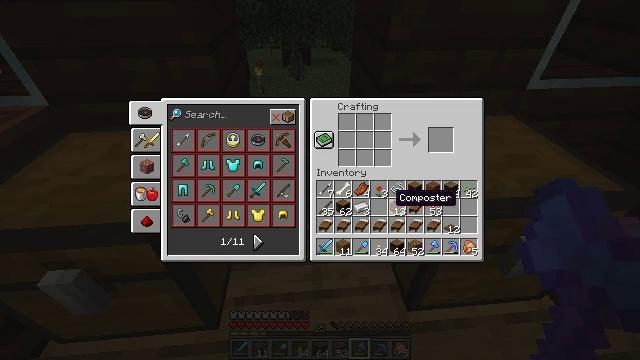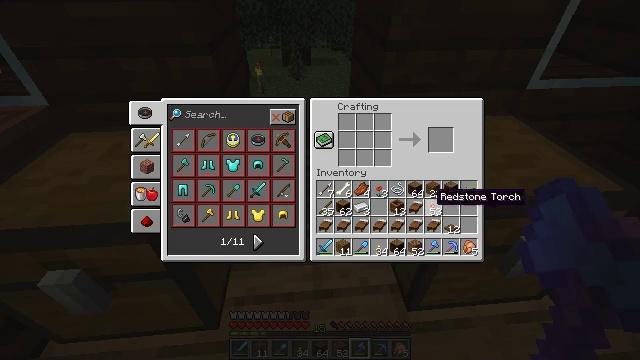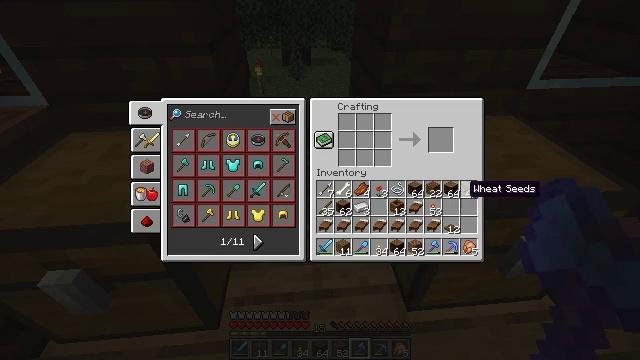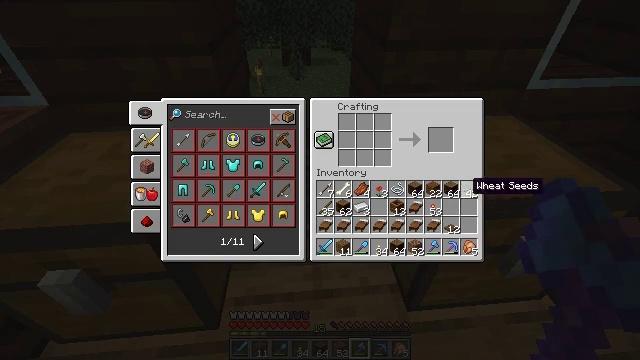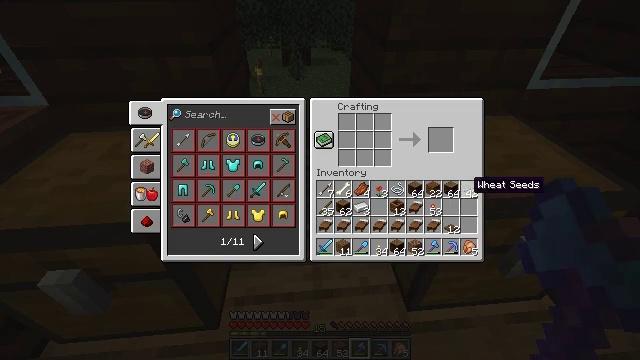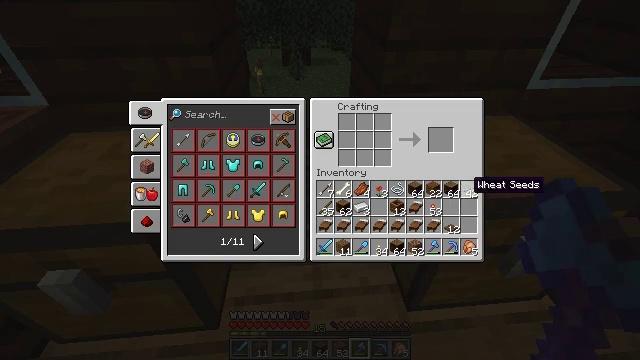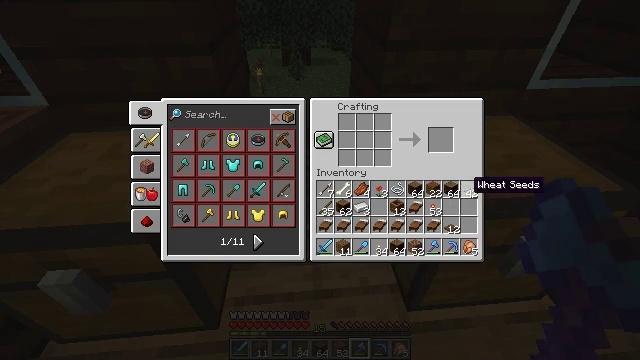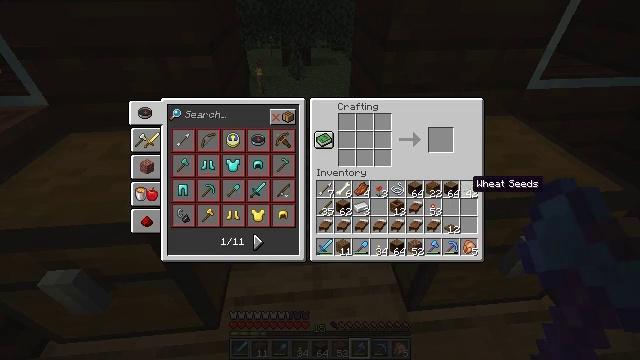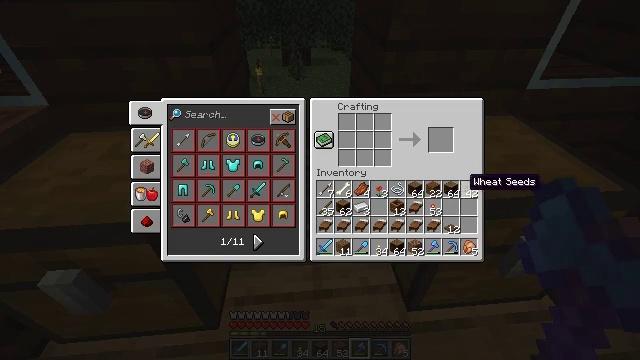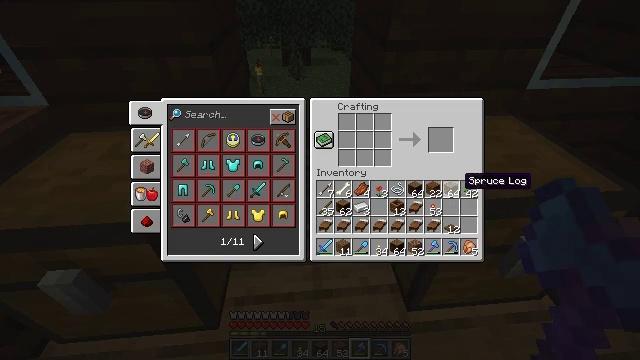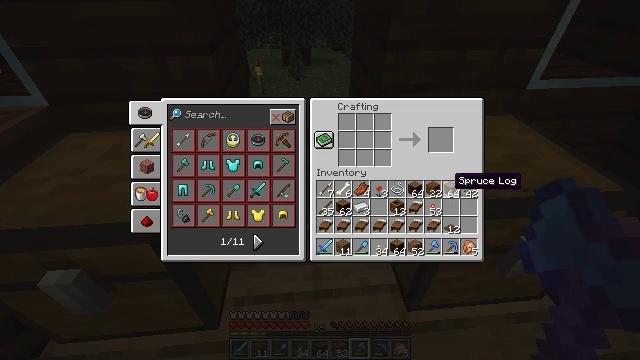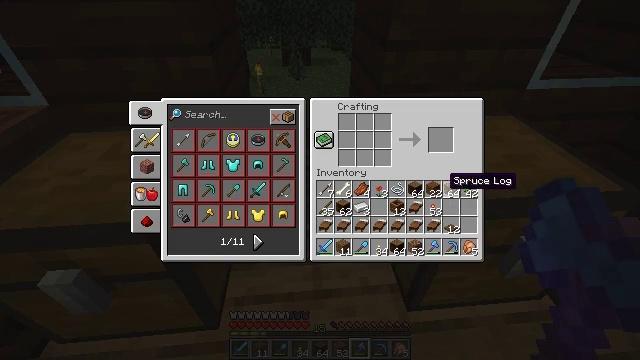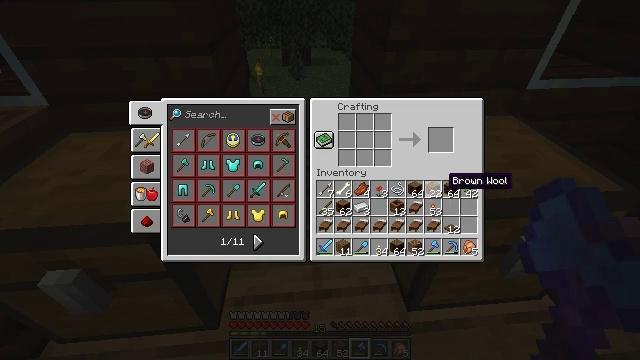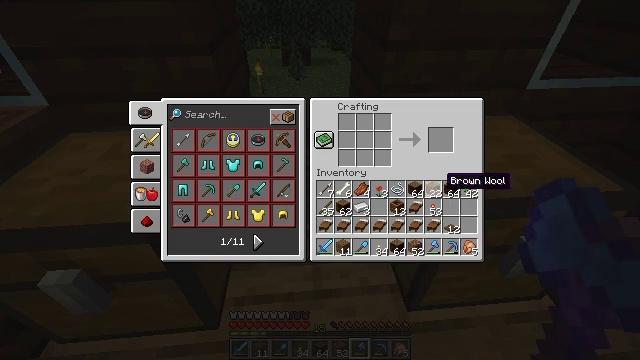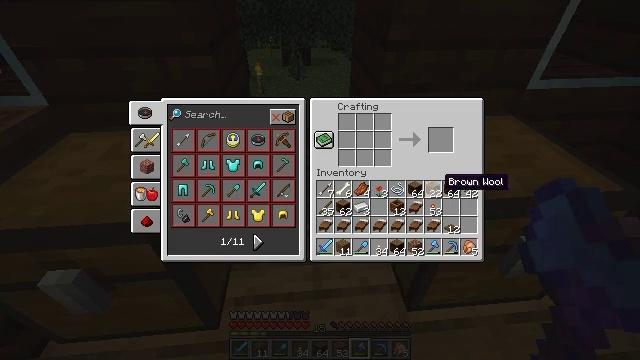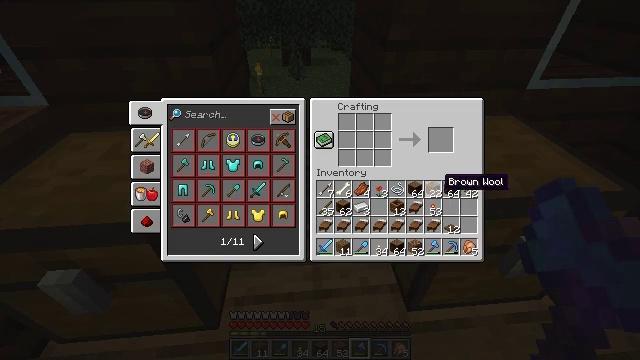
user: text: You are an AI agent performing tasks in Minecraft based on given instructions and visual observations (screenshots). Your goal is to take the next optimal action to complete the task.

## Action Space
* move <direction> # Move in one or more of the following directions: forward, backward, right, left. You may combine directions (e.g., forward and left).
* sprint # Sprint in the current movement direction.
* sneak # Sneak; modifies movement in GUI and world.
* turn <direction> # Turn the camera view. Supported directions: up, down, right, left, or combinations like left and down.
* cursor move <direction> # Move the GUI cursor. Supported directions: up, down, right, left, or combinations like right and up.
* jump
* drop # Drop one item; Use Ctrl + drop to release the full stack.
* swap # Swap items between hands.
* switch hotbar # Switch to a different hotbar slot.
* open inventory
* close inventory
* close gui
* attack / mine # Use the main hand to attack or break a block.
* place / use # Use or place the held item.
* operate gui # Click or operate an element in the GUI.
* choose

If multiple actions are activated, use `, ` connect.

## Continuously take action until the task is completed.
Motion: motion action
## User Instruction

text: Make a spruce pressure plate at the crafting table.
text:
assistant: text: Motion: cursor move right
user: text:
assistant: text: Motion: cursor move right and up
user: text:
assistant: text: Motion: no_op
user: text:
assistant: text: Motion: no_op
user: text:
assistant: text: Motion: no_op
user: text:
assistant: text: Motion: no_op
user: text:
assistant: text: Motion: no_op
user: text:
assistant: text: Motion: no_op
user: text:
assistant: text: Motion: no_op
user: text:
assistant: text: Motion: cursor move left
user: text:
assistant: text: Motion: no_op
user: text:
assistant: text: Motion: no_op
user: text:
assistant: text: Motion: no_op
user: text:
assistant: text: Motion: no_op
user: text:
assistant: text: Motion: no_op
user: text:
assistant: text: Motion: cursor move right
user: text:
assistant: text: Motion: cursor move right
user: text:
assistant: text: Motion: no_op
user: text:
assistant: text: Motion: no_op
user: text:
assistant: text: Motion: no_op
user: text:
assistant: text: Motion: no_op
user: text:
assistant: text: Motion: no_op
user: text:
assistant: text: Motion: no_op
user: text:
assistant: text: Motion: no_op
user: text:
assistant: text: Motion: no_op
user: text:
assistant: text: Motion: cursor move left and down
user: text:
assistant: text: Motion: cursor move left and down
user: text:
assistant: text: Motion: cursor move left and down
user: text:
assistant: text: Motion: cursor move left and down
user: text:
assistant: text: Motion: no_op